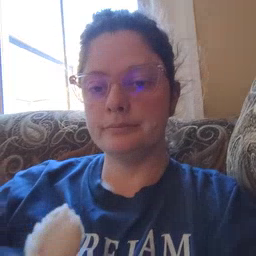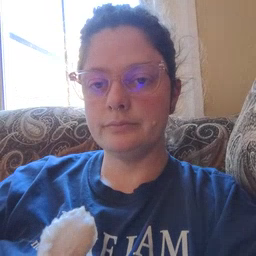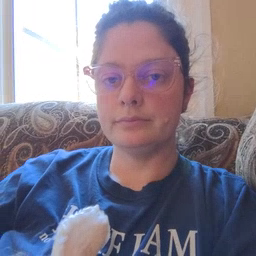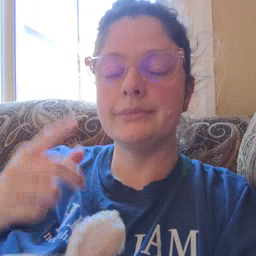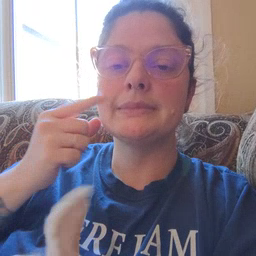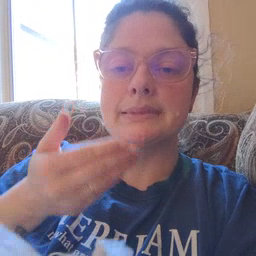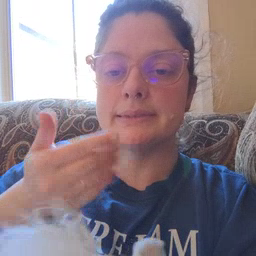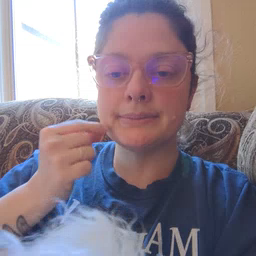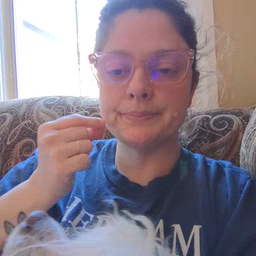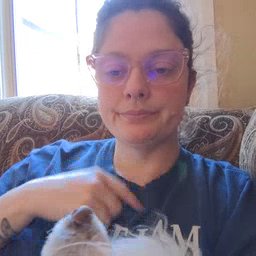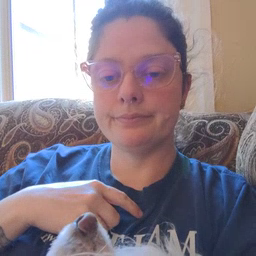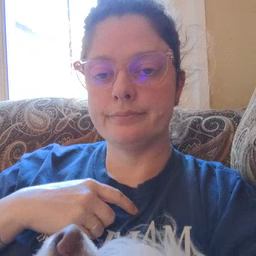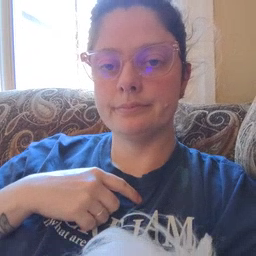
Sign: kitty